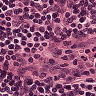
Metastatic tissue present: no